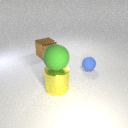
small blue rubber sphere to the right of large brown metal cube